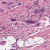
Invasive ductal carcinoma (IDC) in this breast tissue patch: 0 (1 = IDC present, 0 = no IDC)